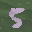
Label: 5